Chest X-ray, PA view. Patient: 71 years old, sex M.
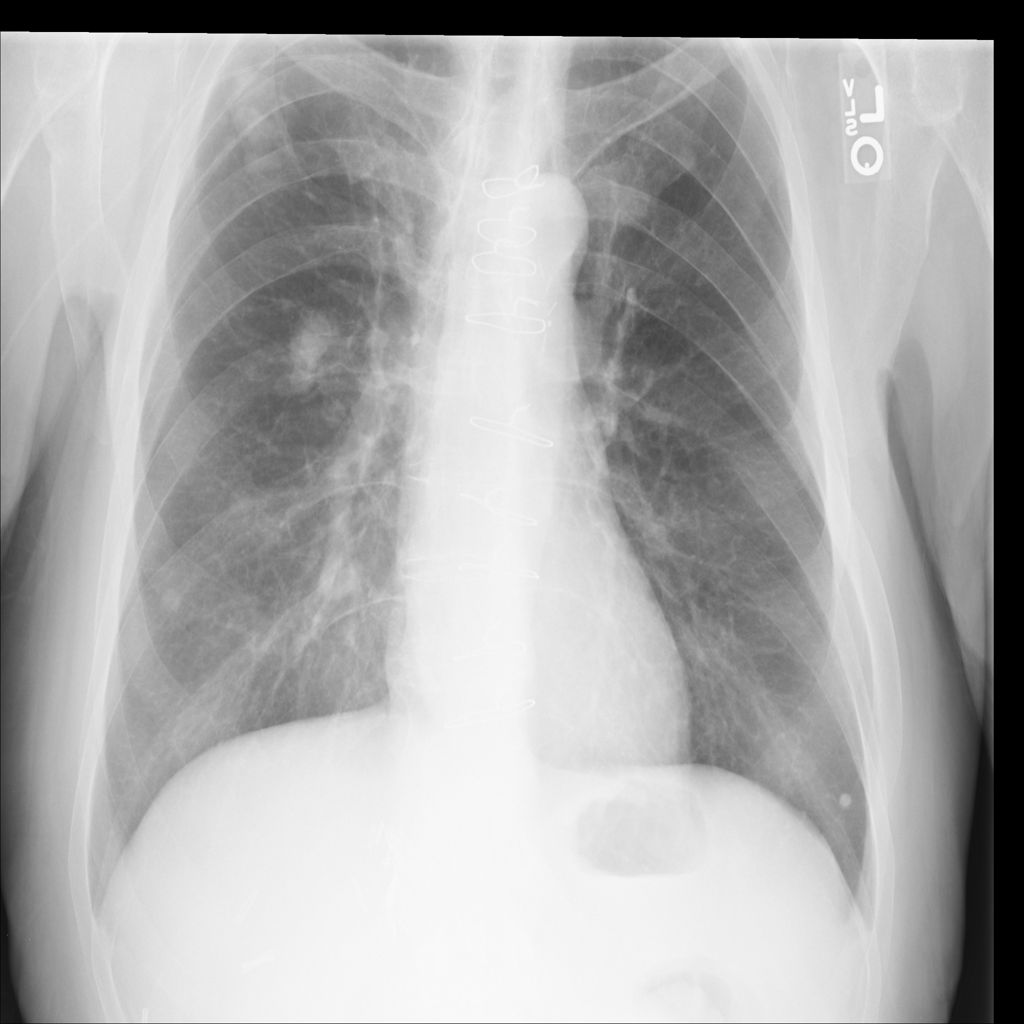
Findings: Mass, Nodule